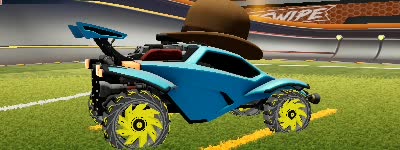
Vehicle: octane